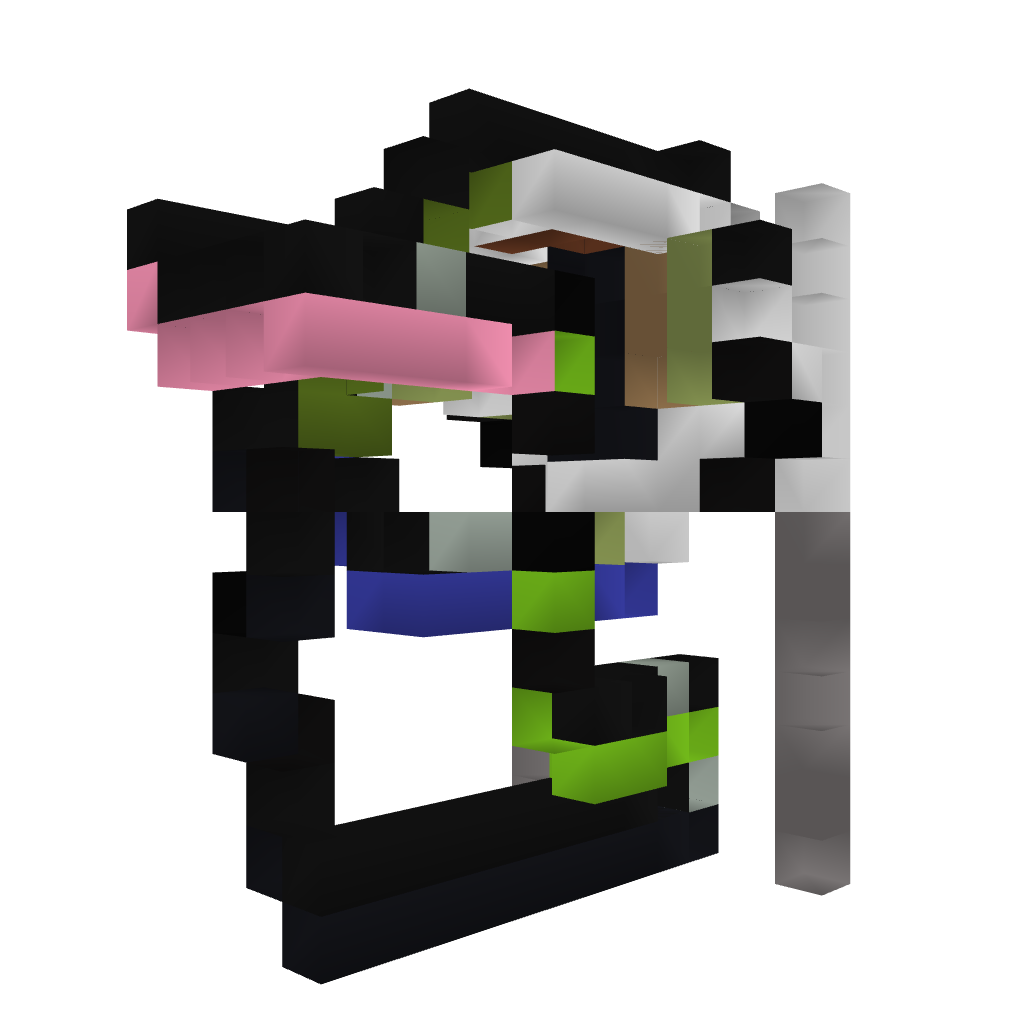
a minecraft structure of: PVP/Adventure Lobby Basic Cabine